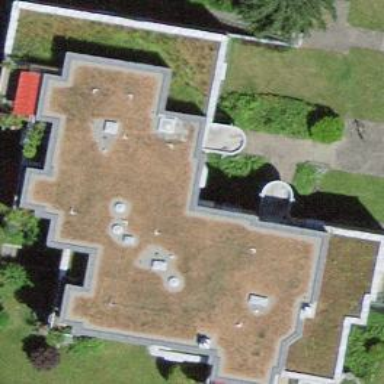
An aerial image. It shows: Flat-roofed apartment building.